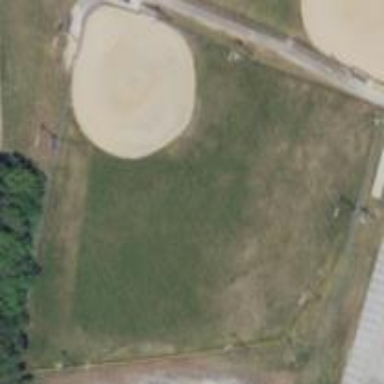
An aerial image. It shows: Baseball pitch for leisure and sports activities.